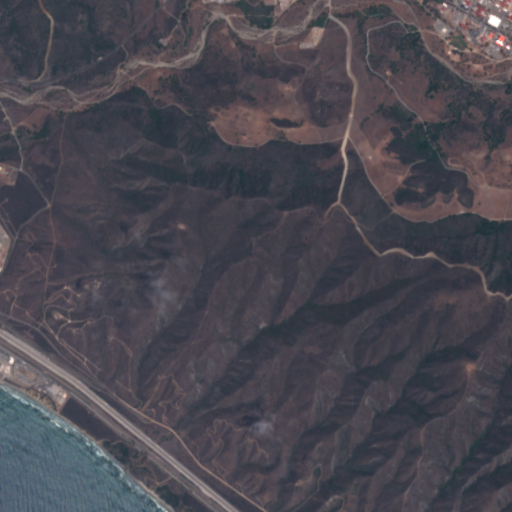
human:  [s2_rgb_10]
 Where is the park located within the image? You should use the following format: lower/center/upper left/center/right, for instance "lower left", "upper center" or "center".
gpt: The park is located in the lower left of the image.
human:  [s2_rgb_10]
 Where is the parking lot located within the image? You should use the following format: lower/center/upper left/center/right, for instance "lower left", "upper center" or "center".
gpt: The parking lot is located in the lower left of the image.
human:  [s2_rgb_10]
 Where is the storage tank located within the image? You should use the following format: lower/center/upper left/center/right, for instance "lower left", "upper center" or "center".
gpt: The storage tank is located in the lower left of the image.
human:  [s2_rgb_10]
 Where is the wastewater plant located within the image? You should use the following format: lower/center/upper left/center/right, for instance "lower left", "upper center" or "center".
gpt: The wastewater plant is located in the upper center of the image.
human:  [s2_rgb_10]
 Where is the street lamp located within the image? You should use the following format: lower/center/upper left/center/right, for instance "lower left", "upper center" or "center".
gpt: The street lamp is located in the upper right of the image.
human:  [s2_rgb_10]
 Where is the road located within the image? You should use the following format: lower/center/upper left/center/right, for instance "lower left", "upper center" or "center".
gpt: There is no road in the image.